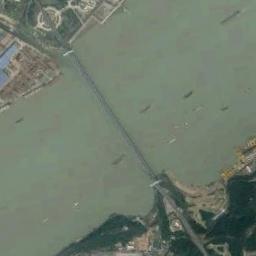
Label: bridge